Interaction volume radius: 10 \u00c5
Interaction volume height: 10 \u00c5
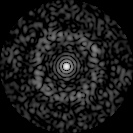
Disorder parameter: 0.8095